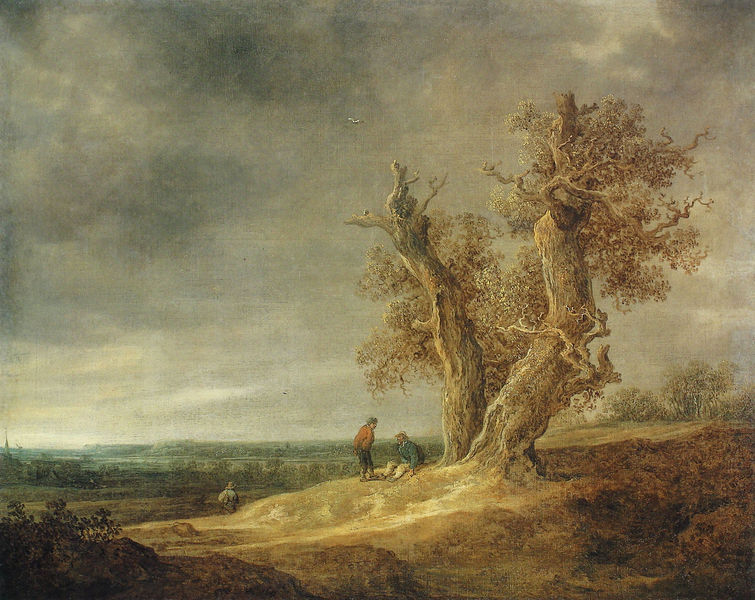
Titel: Landschaft mit zwei Eichen
Künstler: Jan van Goyen
Institution: Amsterdam, Rijksmuseum
Schlagwörter: baum, blau, blätter, gewitter, himmel, wolken, landschaft, menschen, sitzen, äste, hut, licht, männer, rot, alt, mensch, stehen, öl, ast, erde, feld, horizont, hügel, boden, drei, kinder, berge, kahl, rast, romantik, unwetter, genreszene, romantisch, wanderer, rinde, eiche, knorrig, romanti